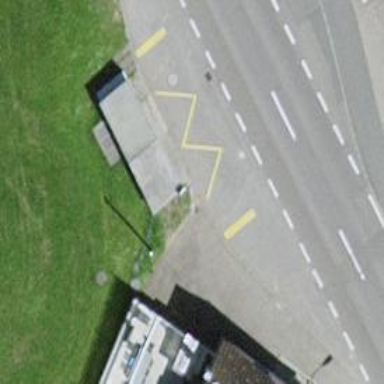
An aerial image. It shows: Bus stop with shelter. It is platform for public transport.